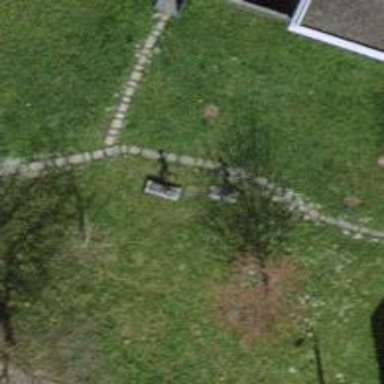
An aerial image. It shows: Path made of paving stones.